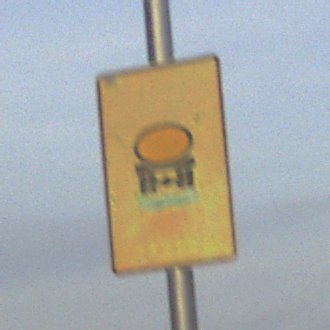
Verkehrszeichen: FahrzeugeMitWassergefaehrdenderLadungOhnePfeilsymbol
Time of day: SunriseSunset
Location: Outdoor (Urban)
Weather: PartlyCloudy
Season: NotSpecified
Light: Natural